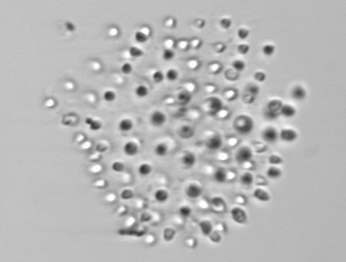
Label: Parvicorbicula_socialis